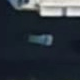
Vehicle type: Car